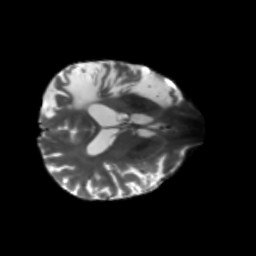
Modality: T2w
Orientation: axial
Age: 56
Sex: male
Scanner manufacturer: siemens
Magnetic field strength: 3 T
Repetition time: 5.25 s
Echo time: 0.08 s